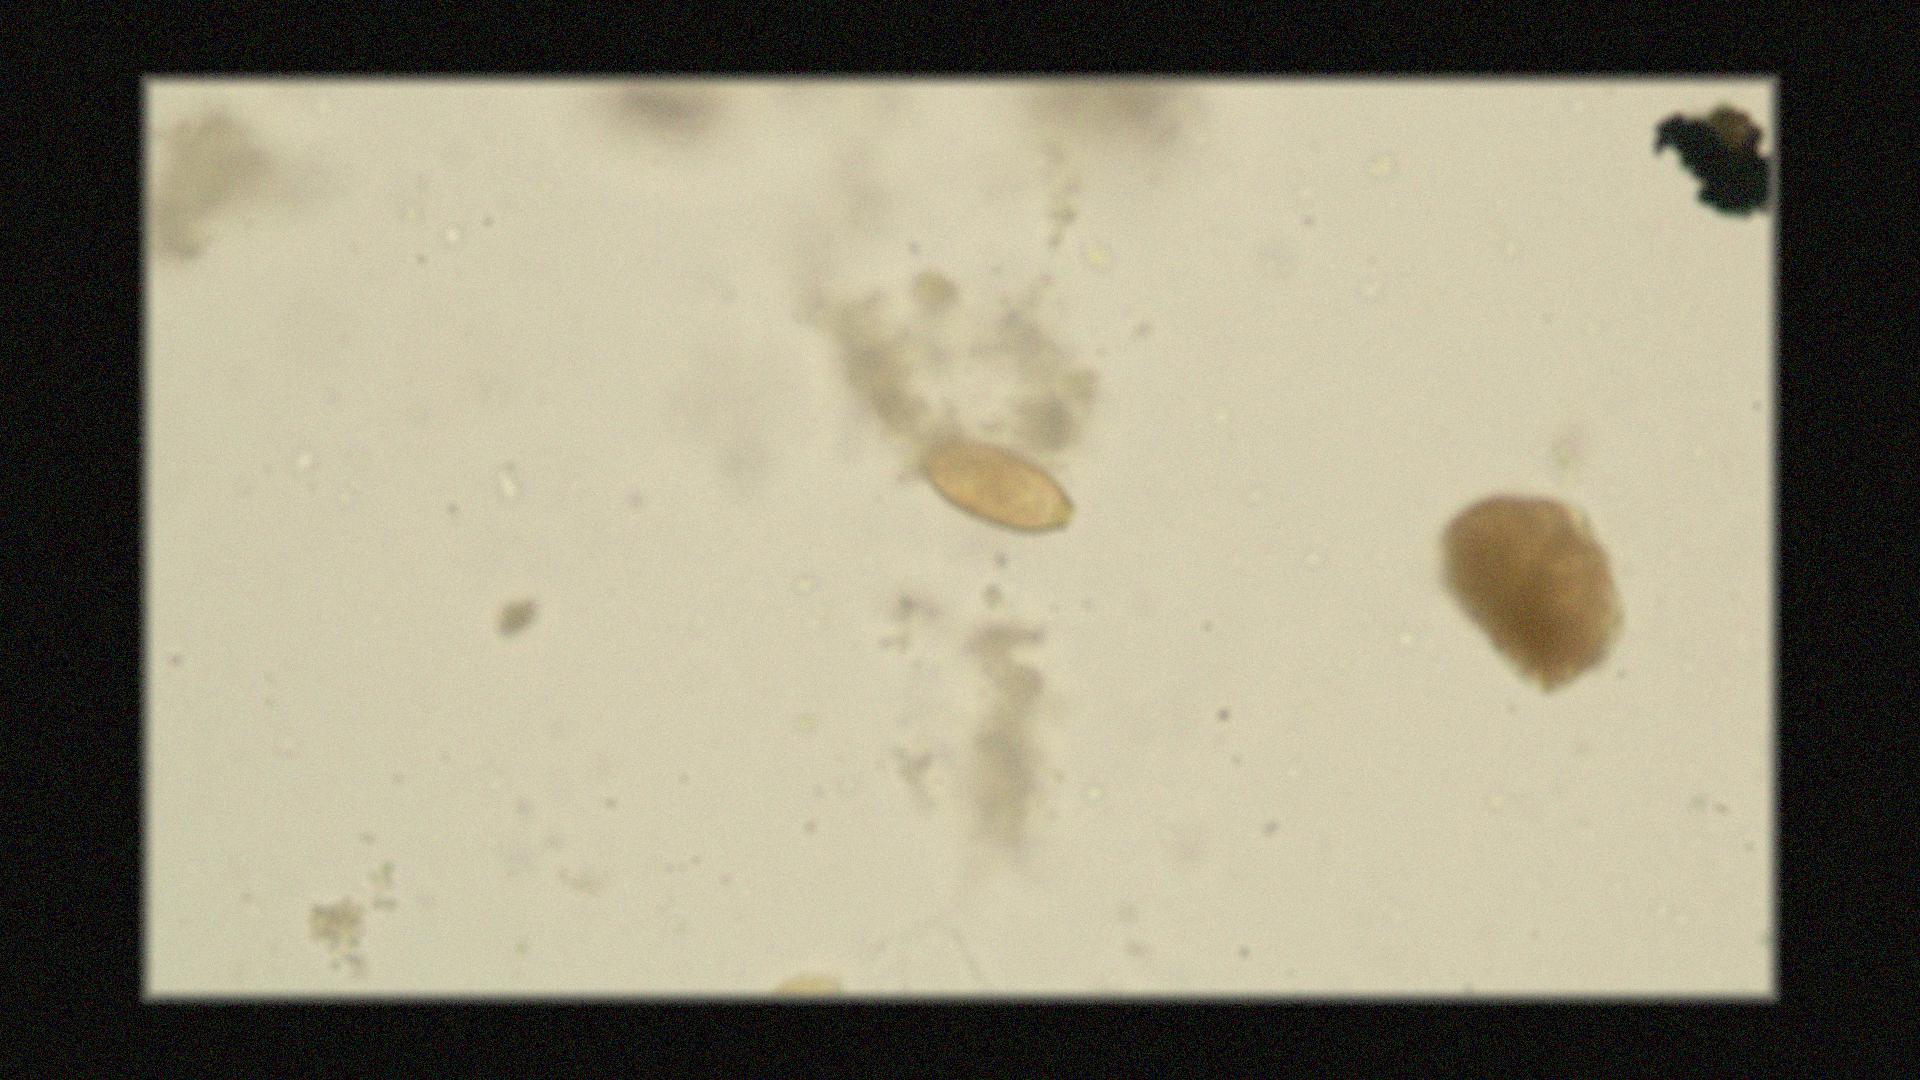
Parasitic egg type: Trichuris trichiura